Question: First of all, please forgive me for being a translator.
I would like to type check by adding the type as jsdoc to the slice pattern example described in the zustand official document.
The type for create is not exported, so it cannot be used.
How can I check the type in useBoundStore in component when using slice pattern?
'''
// @ts-check
import { create } from 'zustand';
/**
* @typedef {{
* bears: number,
* addBear: () => void,
* eatFish: () => void,
* }} BearSlice
*
* @typedef {{
* fishes: number,
* addFish: () => void,
* }} FishSlice
*/
/**
* @typedef {import('zustand').StateCreator<BearSlice & FishSlice, [], [], FishSlice>} FishSliceCreator
*
* @type {FishSliceCreator}
*/
export const createFishSlice = (set) => ({
fishes: 0,
addFish: () => set((state) => ({ fishes: state.fishes + 1 })),
});
/**
* @typedef {import('zustand').StateCreator<BearSlice & FishSlice, [], [], BearSlice>} BearSliceCreator
*
* @type {BearSliceCreator}
*/
export const createBearSlice = (set) => ({
bears: 0,
addBear: () => set((state) => ({ bears: state.bears + 1 })),
eatFish: () => set((state) => ({ fishes: state.fishes - 1 })),
});
/**
* ???
*/
export const useBoundStore = create((...a) => ({
...createBearSlice(...a),
...createFishSlice(...a),
}));
'''

I want autocomplete for zustand's create function in component.
However, in zustand, the create type is not exported, so it cannot be used.
If you use StateCreator, it seems to come out, but if you use middleware devtools or immer, it doesn't seem to work well.
---
If I add @ts-check and add middleware(devtools, immer) I get an ts error.
Below is a screenshot of the error part and the typedef for the slice type.
Anything I'm missing?
<URL>
slice typedef
'''
/**
* @typedef {import('zustand').StateCreator<
* BearSlice & FishSlice,
* [],
* [["zustand/devtools", never], ["zustand/immer", never]],
* FishSlice
* >} FishSliceCreator
*/
/**
* @typedef {import('zustand').StateCreator<
* BearSlice & FishSlice,
* [],
* [["zustand/devtools", never], ["zustand/immer", never]],
* BearSlice
* >} BearSliceCreator
*/
'''
# This is an advisory answer. Adding typedef to middleware solved it
'''
/**
* @param {import('zustand').StateCreator<BearSlice & FishSlice>} f
*/
const middleware = (f) => devtools(immer(f));
'''
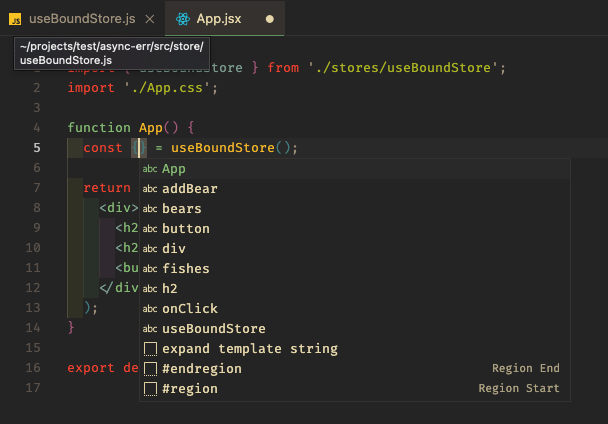
Answer: Hovering over 'useBoundStore' gives me this:
<URL>
and luckily zustand does export these two types, so we can use them in the JSDoc:
'''
/**
* @type {import("zustand").UseBoundStore<import("zustand").StoreApi<unknown>>}
*/
export const useBoundStore = create((...a) => ({
...createBearSlice(...a),
...createFishSlice(...a),
}));
'''